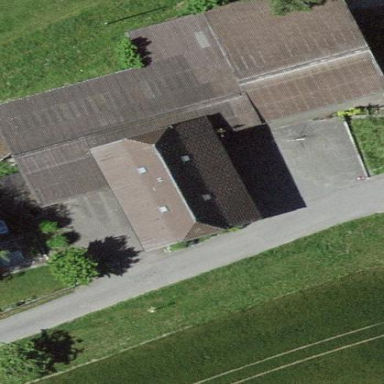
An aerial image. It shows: Rural barn.